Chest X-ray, PA view. Patient: 30 years old, sex F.
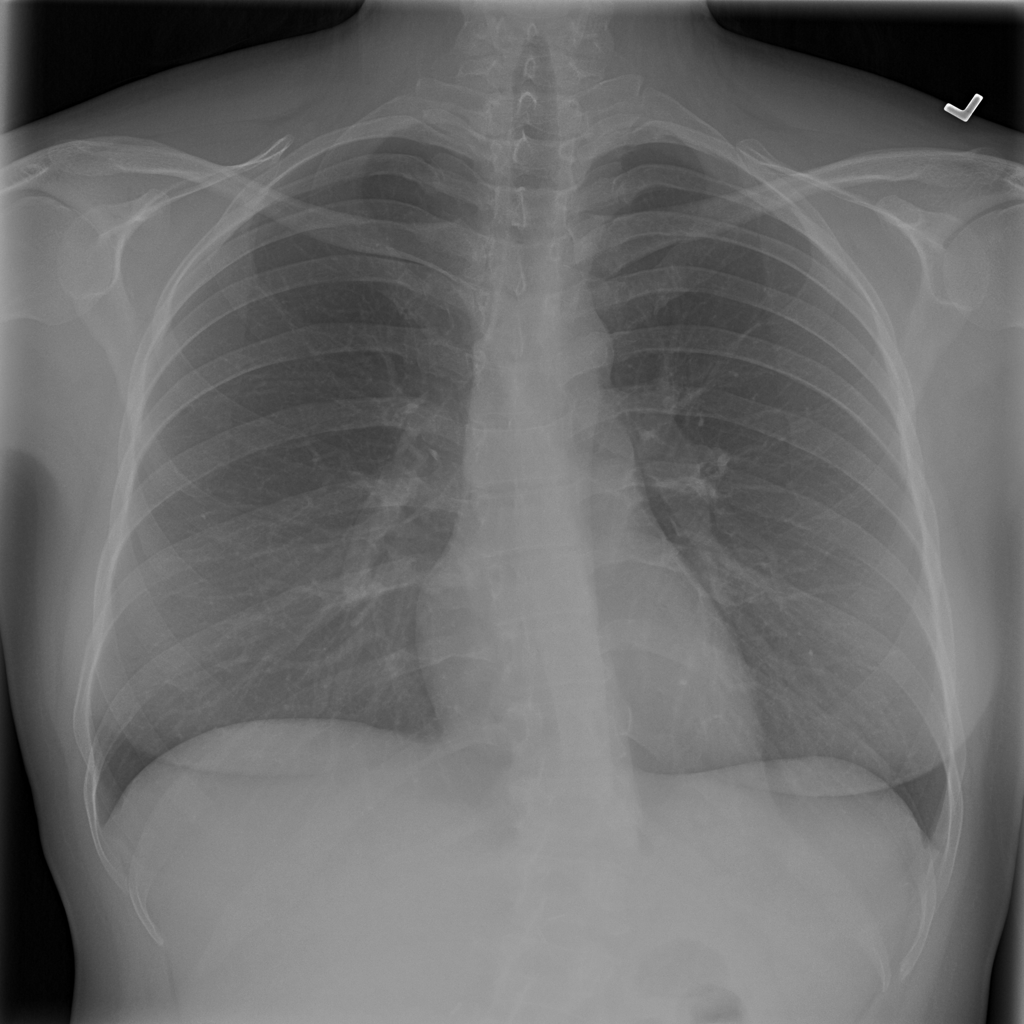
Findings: No Finding